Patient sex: M
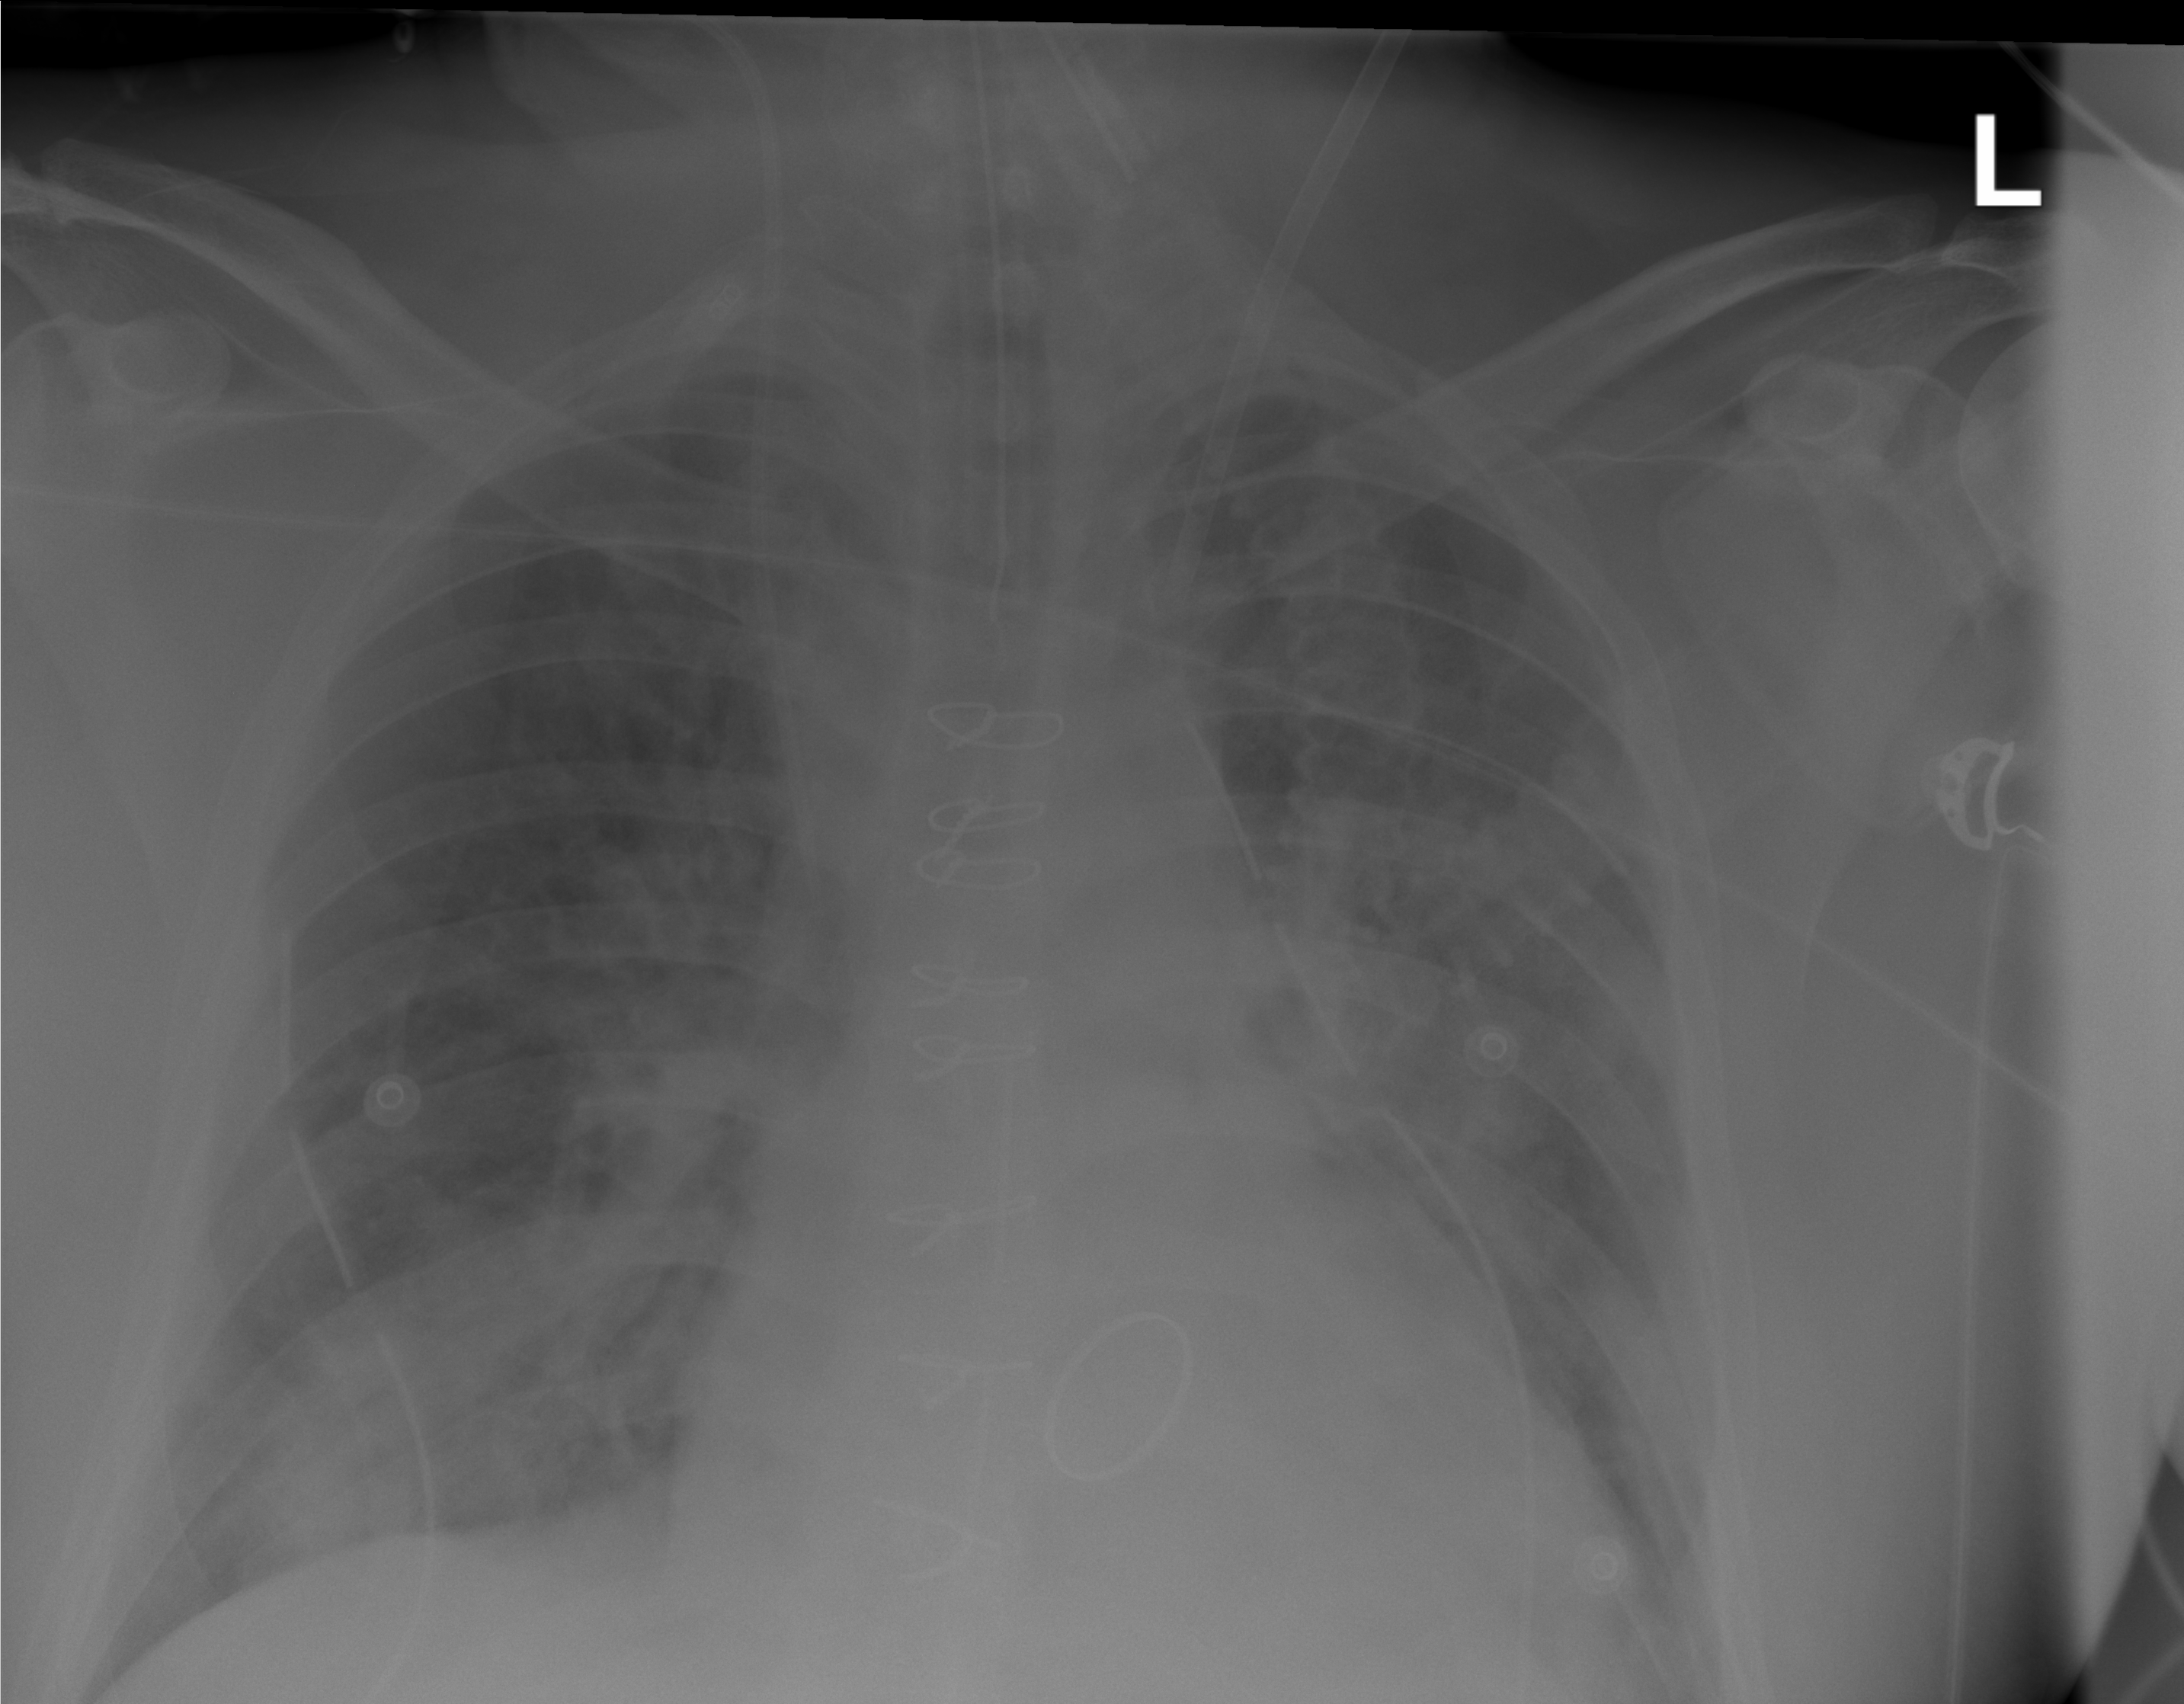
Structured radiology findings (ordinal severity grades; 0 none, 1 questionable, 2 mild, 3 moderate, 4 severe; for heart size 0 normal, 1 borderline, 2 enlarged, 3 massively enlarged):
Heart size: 0
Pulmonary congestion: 2
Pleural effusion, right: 2
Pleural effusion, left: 2
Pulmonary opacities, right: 2
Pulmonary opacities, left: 0
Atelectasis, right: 2
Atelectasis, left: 2